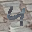
Label: 4